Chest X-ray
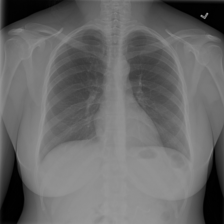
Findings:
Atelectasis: negative
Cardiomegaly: negative
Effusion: negative
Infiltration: negative
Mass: negative
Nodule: negative
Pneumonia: negative
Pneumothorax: negative
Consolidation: negative
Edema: negative
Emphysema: negative
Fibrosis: negative
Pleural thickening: negative
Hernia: negative